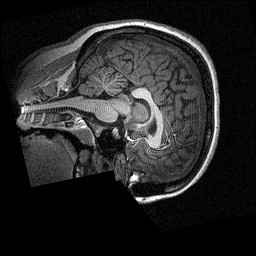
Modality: T1w
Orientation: sagittal